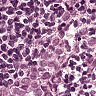
Metastatic tissue present: yes